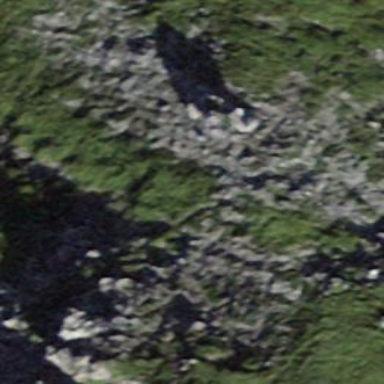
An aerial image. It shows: Natural scree.